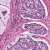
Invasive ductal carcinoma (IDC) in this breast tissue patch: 1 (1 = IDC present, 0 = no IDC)